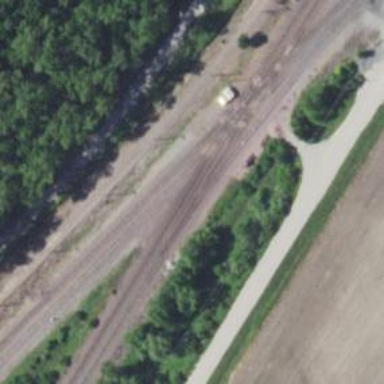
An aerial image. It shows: Railway crossing.